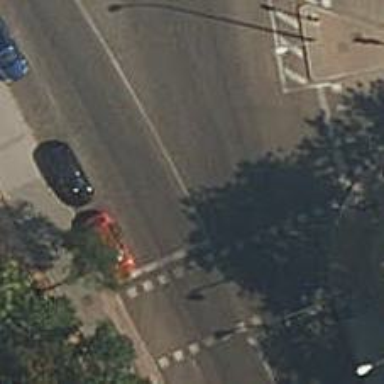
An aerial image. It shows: Uncontrolled crossing at junction.